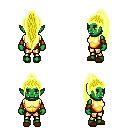
a pixel art fantasy rpg character, female body template, orc, green skin, gold chest armor, gold greaves, gold extra-long topknot hairstyle, leather bracers, brown slippers, four views (front, back, left, right), 2x2 character sprite sheet, small pixel art, hard edges, no anti-aliasing